Question: I have a lot of elements I need to align in a same line, except for the first label, and I really need the select width to adapt to the window size (on resizing). E.g.

I can't change the HTML structure, because it is auto-generated by a framework, but I can change the CSS code or even add some classes in the html.
'''
<div class="input-group">
<span>
<span class="inline">&nbsp;</span>
<label class="block">Pets</label>
<span class="inline">
<select>
<option value="&nbsp;">&nbsp;</option>
<option value="Dog">Dog</option>
<option value="Cat">Cat</option>
</select>
</span>
<span class="inline">*</span>
<span class="inline">
<span >&nbsp;</span>
</span>
</span>
<span>
<span>
<button>
<span>Configure</span>
</button>
</span>
<span >*</span>
<span >
<span >&nbsp;</span>
</span>
</span>
</div>
'''
I tryed a lot of things with element inspection, especially the display property with table and table-cell values, but I can't get the elements in the same line and the select with auto width resizing. I can't also align the first span with the select in the same line...
'''
.input-group {
display: table;
width:100%;
background-color: yellow;
}
.inline
{
display: table-cell;
height: 33px;
}
.block{
display: block;
}
'''
Can you give me a hand?
Thanks a lot!
Fiddle: <URL>
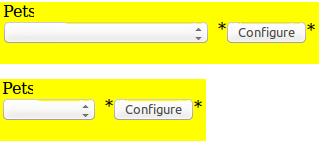
Answer: This is the closest thing that I've gotten so far. My code makes use of 'position: relative;' and 'position: absolute;' to achieve something close to what you're looking for.
<URL>